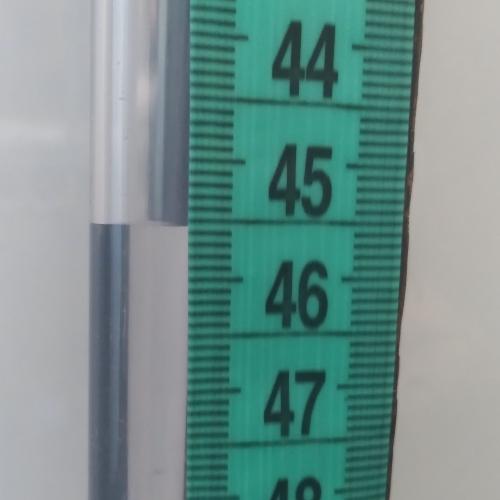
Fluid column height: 45.6 cm